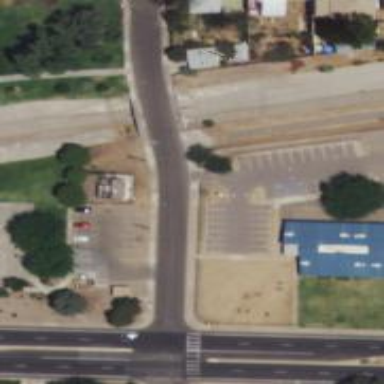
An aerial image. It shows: Road with crossing.